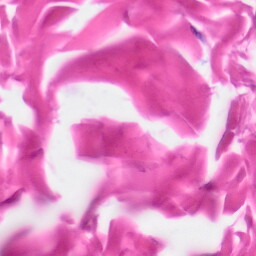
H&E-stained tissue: Skin